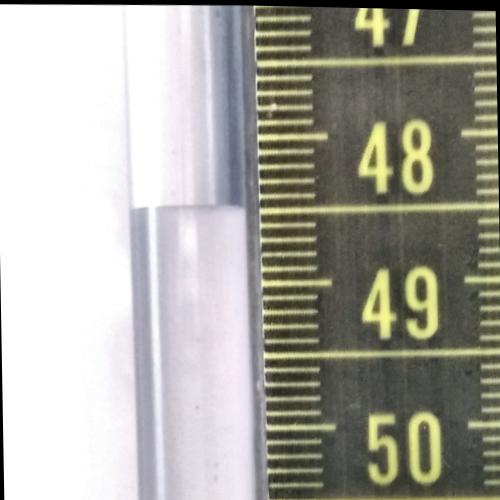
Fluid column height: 48.5 cm